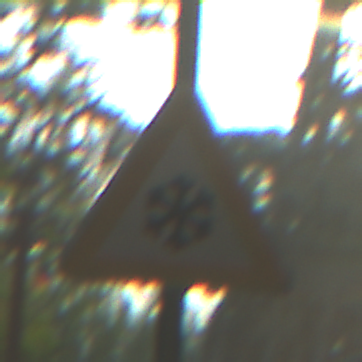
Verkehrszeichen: SchneeOderEisglaette
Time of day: SunriseSunset
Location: Outdoor (Suburban)
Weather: Clear
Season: NotSpecified
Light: Natural